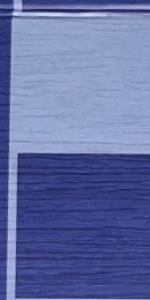
Label: Empty